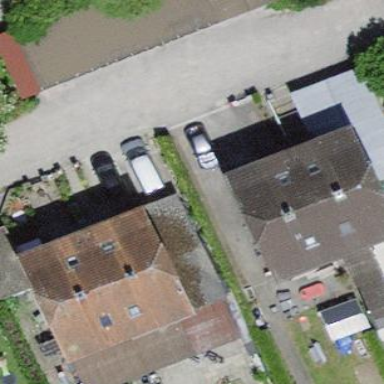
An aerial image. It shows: Building with half-hipped roof made of roof tiles.